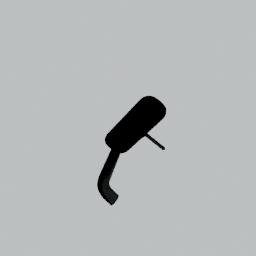
Label: appliances